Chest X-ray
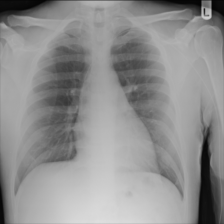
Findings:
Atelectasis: negative
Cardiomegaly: negative
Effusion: negative
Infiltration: negative
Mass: negative
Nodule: negative
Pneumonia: negative
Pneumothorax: negative
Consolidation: negative
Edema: negative
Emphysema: negative
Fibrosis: negative
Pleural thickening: negative
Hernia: negative